Chest X-ray. View position: PA
Patient age: 60
Patient sex: F
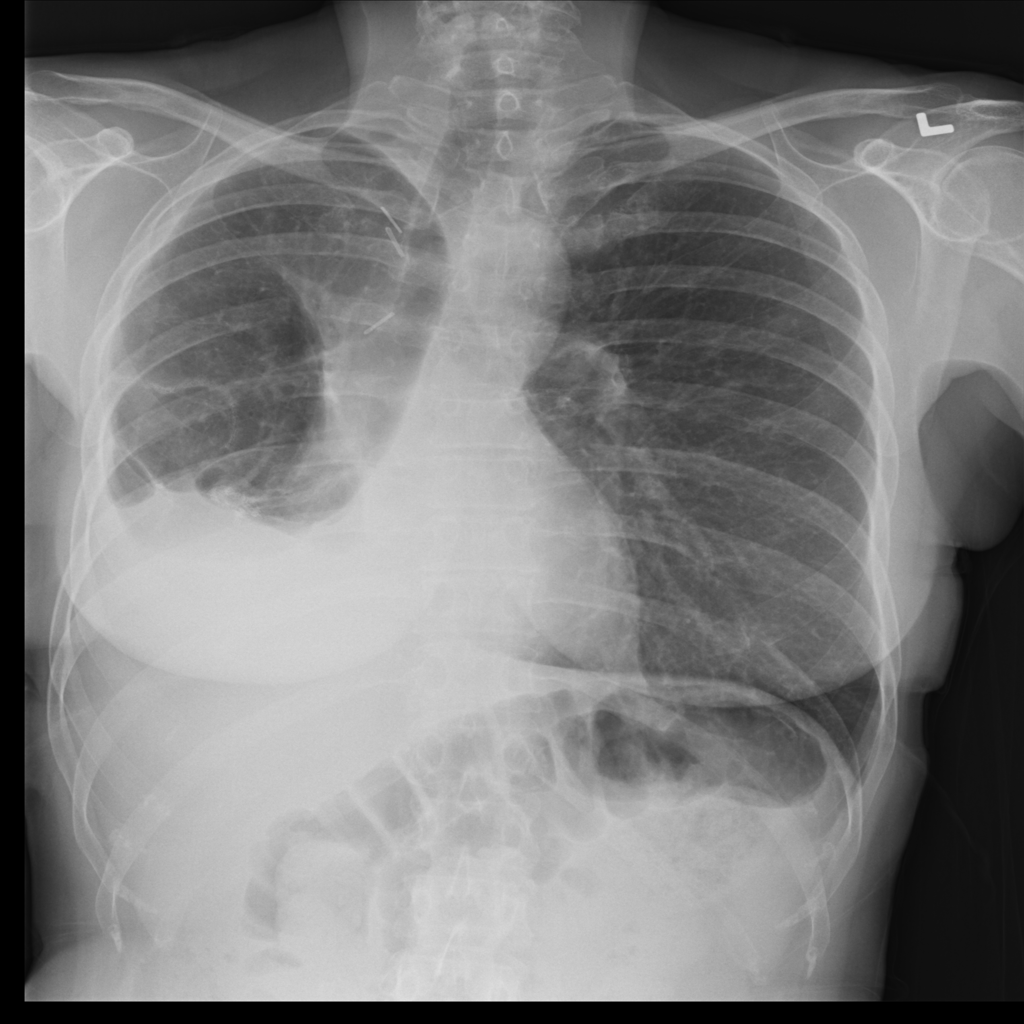
Finding: Pneumothorax